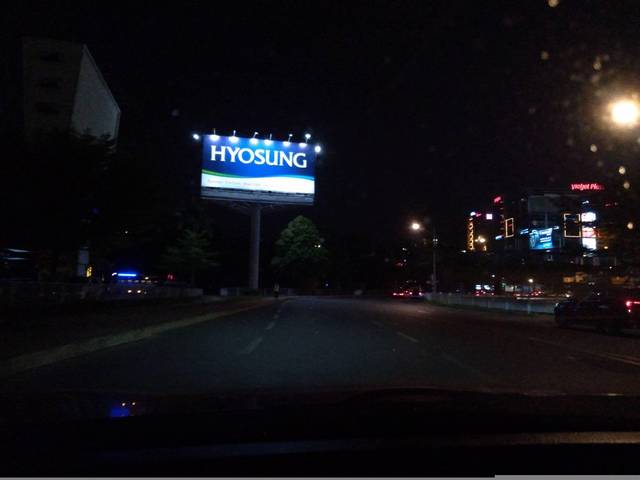
Region: Vietnam
Coordinates: 10.814, 106.664